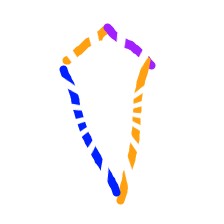
Shape: kite